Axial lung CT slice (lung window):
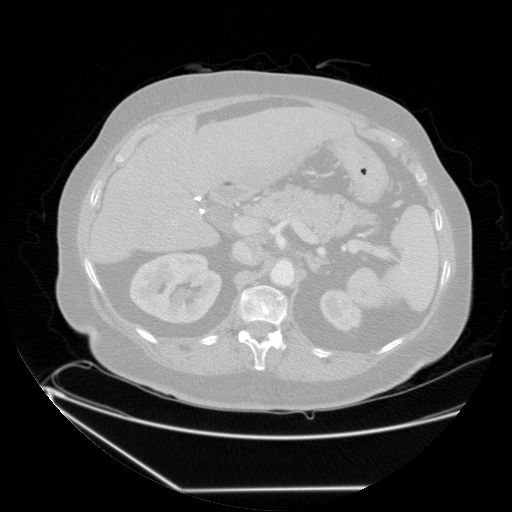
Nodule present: no